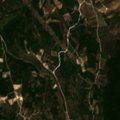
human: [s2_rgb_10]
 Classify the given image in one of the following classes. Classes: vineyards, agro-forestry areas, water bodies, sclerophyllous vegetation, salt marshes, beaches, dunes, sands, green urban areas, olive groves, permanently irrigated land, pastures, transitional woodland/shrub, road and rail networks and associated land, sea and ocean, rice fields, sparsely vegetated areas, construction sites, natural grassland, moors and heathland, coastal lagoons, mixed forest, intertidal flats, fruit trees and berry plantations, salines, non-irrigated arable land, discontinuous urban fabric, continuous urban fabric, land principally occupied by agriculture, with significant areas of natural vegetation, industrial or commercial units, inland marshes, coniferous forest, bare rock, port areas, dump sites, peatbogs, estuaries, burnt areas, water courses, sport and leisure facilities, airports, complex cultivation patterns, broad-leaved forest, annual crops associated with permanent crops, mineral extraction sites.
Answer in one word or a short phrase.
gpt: complex cultivation patterns, land principally occupied by agriculture, with significant areas of natural vegetation, broad-leaved forest, mixed forest